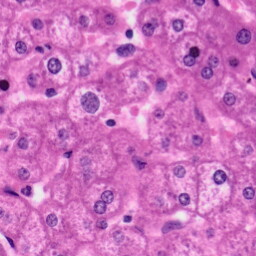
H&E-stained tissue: Liver